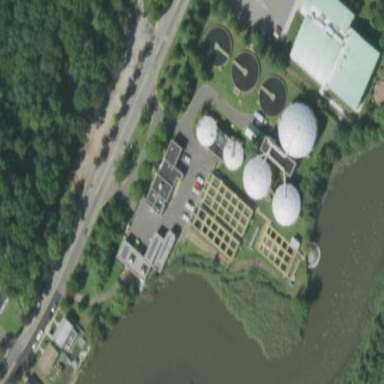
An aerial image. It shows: Wastewater plant.